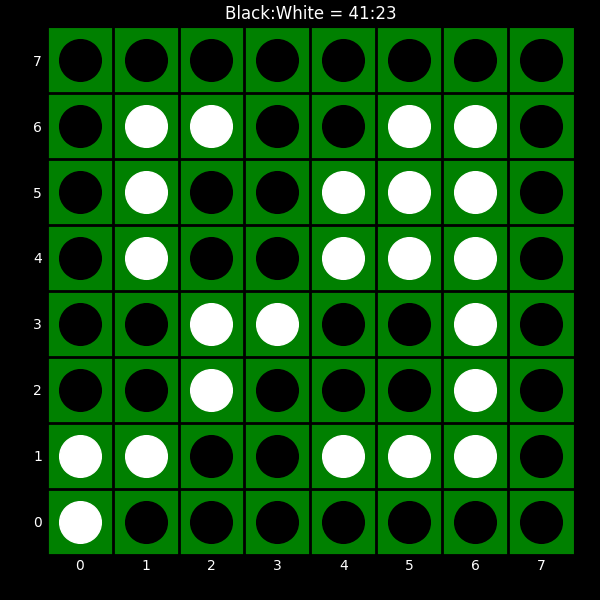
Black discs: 41
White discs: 23